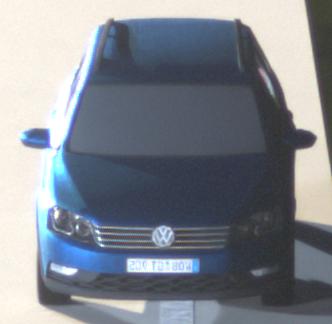
Make: VW
Model: Passat Alltrack 1.8 TSI
Detailed model: Passat (B7) Alltrack
Model produced from: 2012/03
Model produced until: 2013/06
Doors: 5
Color: blue
Road condition: dry road
Daytime: night
Contrast: high contrast